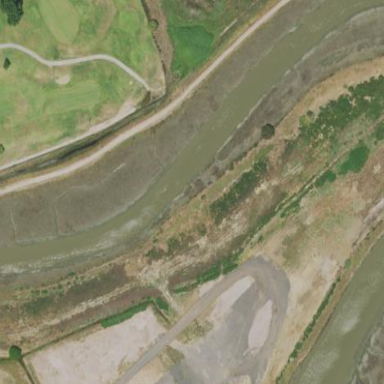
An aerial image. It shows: Saltmarsh wetland.